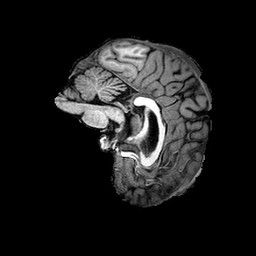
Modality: T1w
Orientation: sagittal